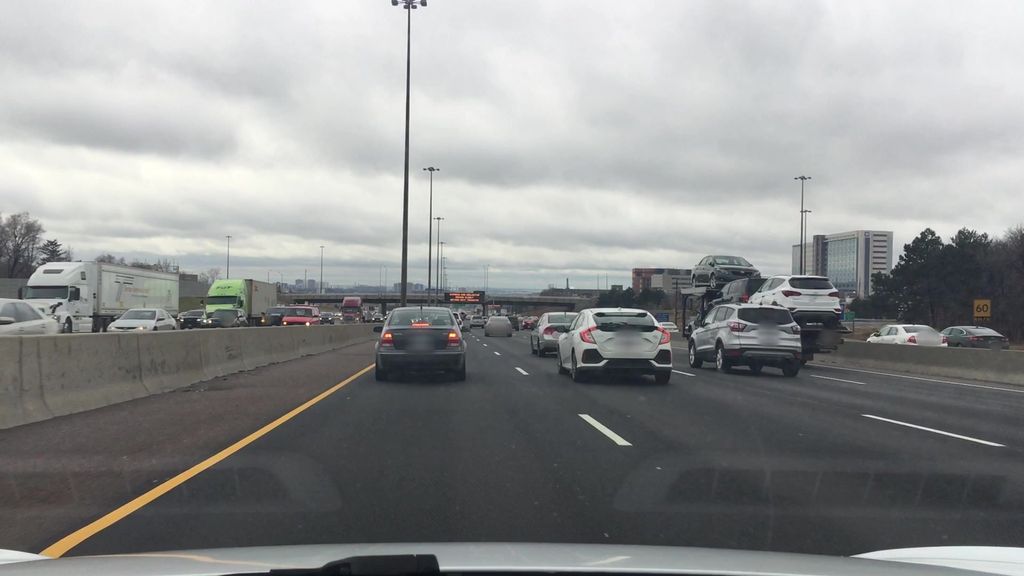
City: toronto